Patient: sex F, age 67
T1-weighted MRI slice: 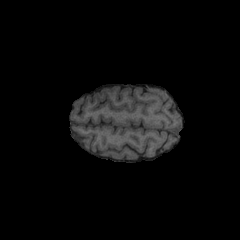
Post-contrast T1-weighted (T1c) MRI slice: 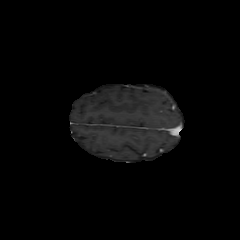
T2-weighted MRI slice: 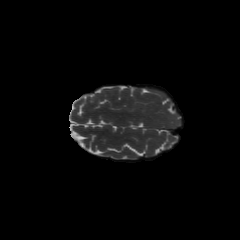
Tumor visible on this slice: no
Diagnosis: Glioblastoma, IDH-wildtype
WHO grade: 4